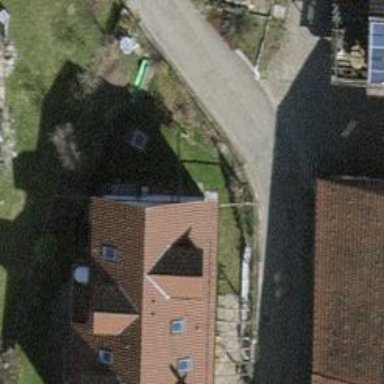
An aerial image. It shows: Terrace building.